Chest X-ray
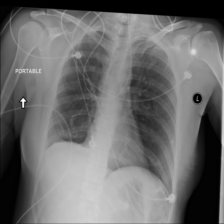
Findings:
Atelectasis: negative
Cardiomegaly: negative
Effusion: negative
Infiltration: negative
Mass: negative
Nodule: negative
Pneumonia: negative
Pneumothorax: negative
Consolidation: negative
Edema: negative
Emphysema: negative
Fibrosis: negative
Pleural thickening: negative
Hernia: negative